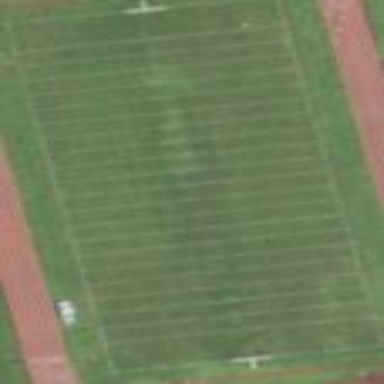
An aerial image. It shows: American football pitch.